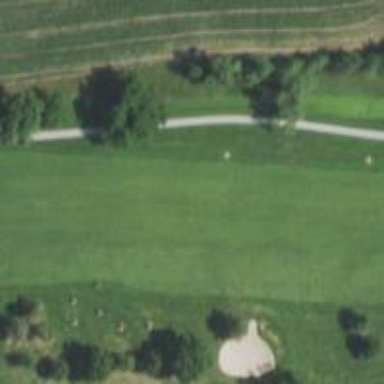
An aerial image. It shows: Scenic golf fairway.